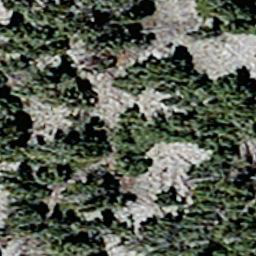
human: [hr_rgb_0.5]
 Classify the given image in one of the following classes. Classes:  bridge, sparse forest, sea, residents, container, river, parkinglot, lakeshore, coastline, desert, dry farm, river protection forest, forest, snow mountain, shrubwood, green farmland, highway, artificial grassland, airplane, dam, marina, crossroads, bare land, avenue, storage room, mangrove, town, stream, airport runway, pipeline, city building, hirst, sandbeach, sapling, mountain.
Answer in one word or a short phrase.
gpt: sparse forest